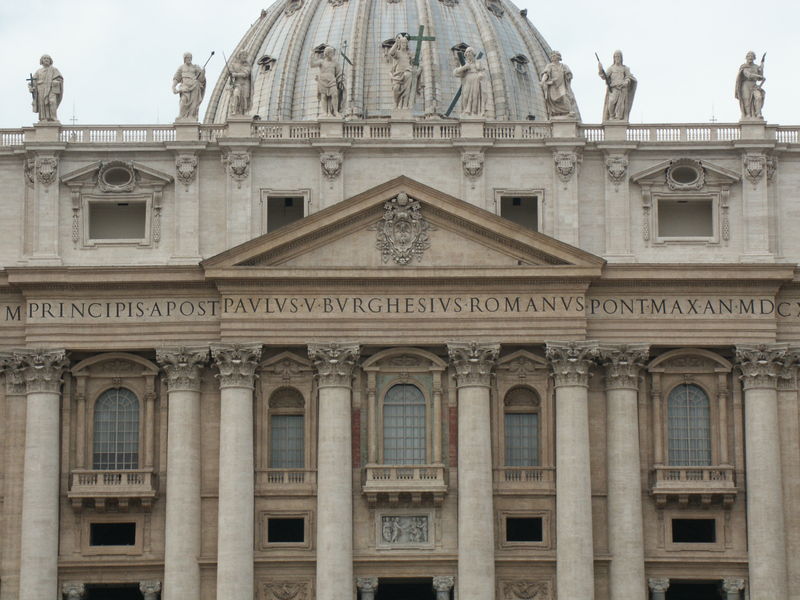
Titel: Petersdom in Rom (San Pietro)
Künstler: Donato Bramante
Standort: Rom, S. Pietro (EU - I - Latium)
Schlagwörter: fenster, säule, säulen, weiss, dach, gebäude, stein, kirche, balkon, schrift, fassade, giebel, kuppel, inschrift, kreuz, balustrade, dom, rom, kapitell, fries, statuen, fresken, vatikan, heilige, korintisch, petersdom, peter, borghese, schrift inschrift, r